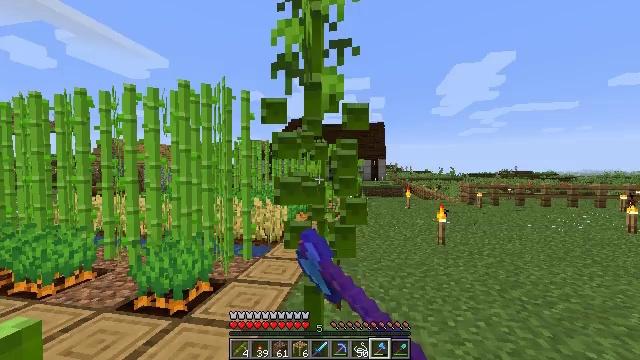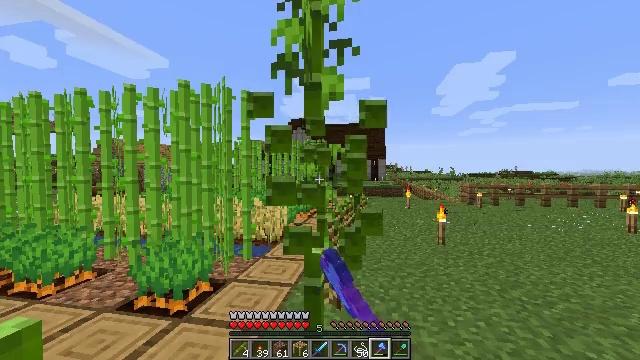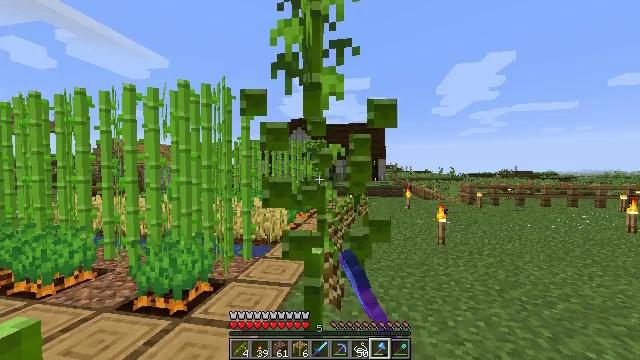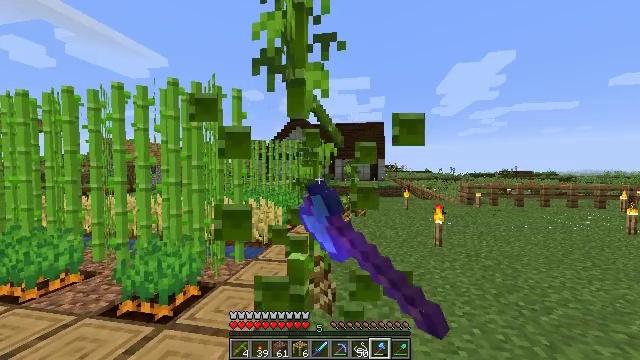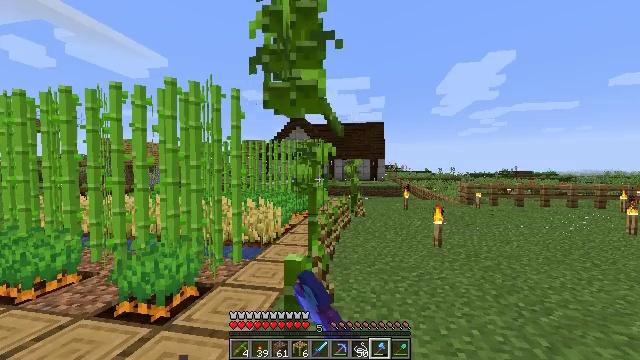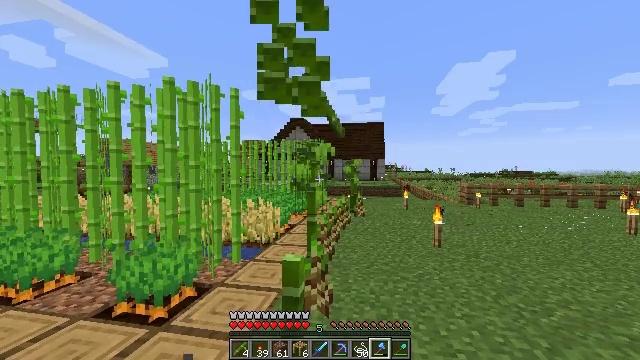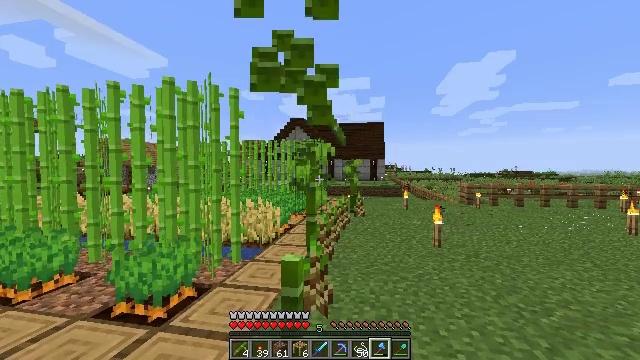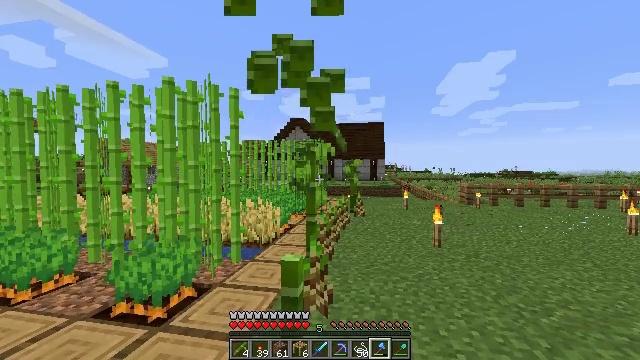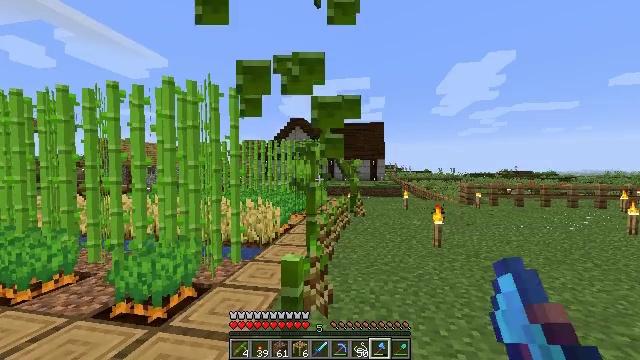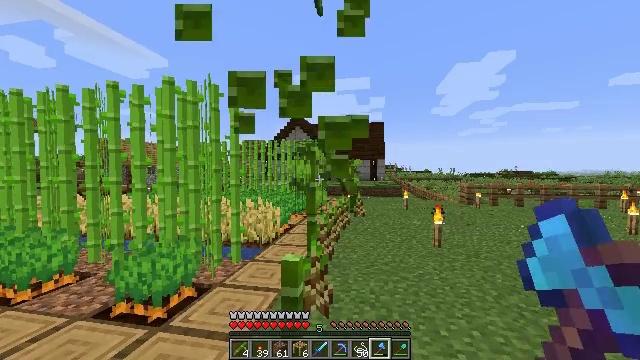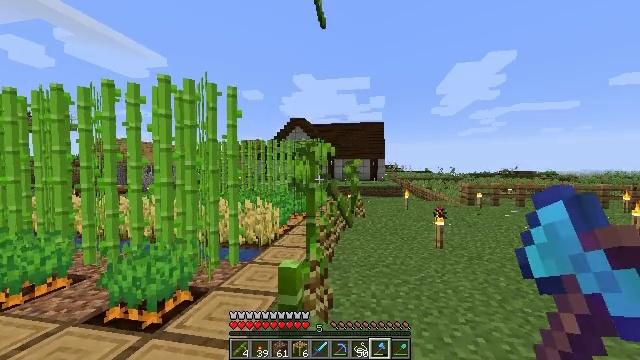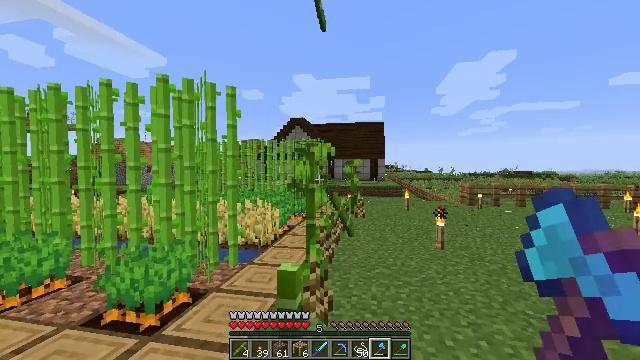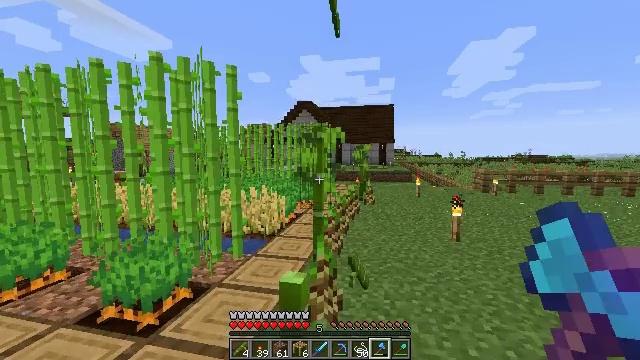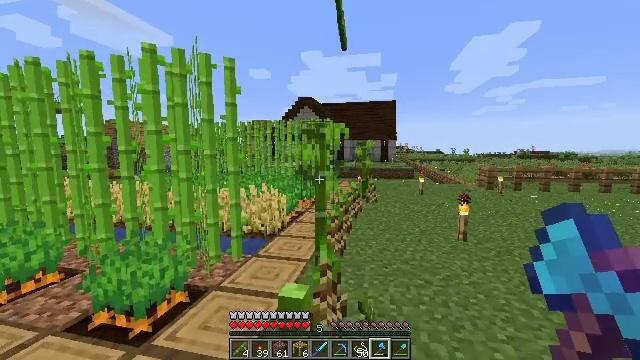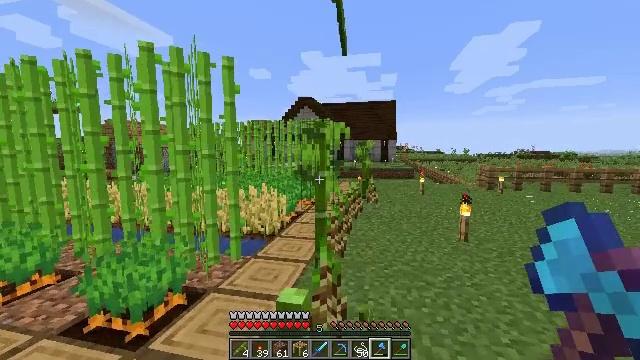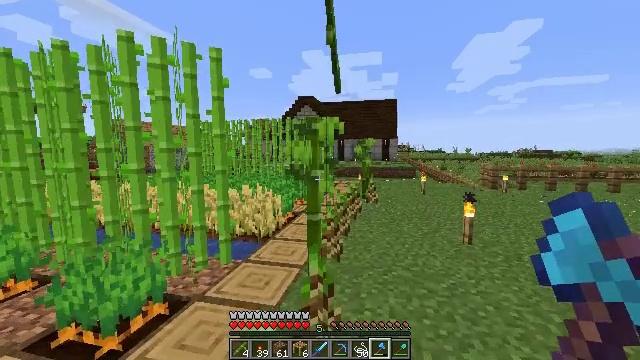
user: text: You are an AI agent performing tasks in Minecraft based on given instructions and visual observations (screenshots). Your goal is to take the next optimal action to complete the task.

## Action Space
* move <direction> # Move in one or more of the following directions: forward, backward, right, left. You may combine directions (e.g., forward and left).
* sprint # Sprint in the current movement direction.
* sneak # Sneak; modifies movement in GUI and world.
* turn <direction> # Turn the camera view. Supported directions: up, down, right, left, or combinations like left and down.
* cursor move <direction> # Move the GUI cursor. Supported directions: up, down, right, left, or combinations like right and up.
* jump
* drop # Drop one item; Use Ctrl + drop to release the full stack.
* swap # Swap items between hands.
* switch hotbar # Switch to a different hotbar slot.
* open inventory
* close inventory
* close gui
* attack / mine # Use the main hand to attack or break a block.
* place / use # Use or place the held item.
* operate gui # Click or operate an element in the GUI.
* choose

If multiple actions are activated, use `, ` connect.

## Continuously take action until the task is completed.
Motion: motion action
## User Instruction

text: Harvest bamboo from the farm.
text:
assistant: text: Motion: attack / mine
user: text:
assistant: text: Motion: move forward and move right, attack / mine
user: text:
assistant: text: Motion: no_op
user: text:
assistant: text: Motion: no_op
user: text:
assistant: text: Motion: no_op
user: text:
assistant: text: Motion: no_op
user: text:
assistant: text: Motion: no_op
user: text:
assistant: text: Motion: no_op
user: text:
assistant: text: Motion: no_op
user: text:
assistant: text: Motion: move forward
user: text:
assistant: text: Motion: move forward
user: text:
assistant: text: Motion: move forward, turn left and down
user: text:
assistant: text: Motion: move forward
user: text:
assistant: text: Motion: move forward and move right
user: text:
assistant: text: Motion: move forward and move right
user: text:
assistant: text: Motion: move forward and move right
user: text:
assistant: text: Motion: move forward and move right, turn left and down
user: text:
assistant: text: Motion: move right, turn left
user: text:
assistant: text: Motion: turn left
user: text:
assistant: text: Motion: no_op
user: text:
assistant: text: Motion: turn left, attack / mine
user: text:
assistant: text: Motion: turn left, attack / mine
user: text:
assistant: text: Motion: attack / mine
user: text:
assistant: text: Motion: attack / mine
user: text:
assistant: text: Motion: turn left, attack / mine
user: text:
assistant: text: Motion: attack / mine
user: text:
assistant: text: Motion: attack / mine
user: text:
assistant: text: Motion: attack / mine
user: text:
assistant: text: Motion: attack / mine
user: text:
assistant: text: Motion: attack / mine